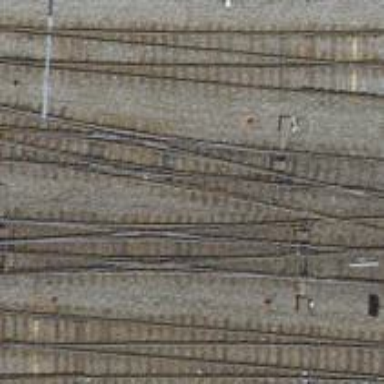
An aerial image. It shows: Railway switch.